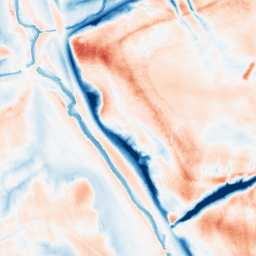
Category: classical
Decomposition family: gaussian_anisotropic
Decomposition parameters: sigma_x: 10
sigma_y: 10
Upsampling method: sinc_blackman
Upsampling parameters: scale: 2
kernel_size: 16
Upsampling scale: 2